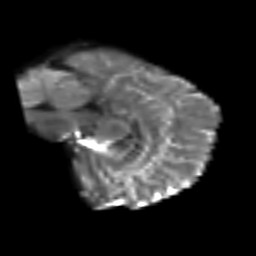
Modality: T2w
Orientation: sagittal
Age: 39
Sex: female
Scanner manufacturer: siemens
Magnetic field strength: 3 T
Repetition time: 6.1 s
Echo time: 0.101 s